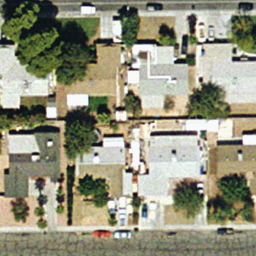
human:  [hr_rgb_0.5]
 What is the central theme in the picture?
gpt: medium residential